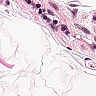
Metastatic tissue present: no